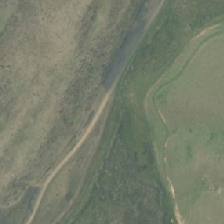
Land cover: herbaceous_freshwater_vege